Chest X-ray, PA view. Patient: 28 years old, sex M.
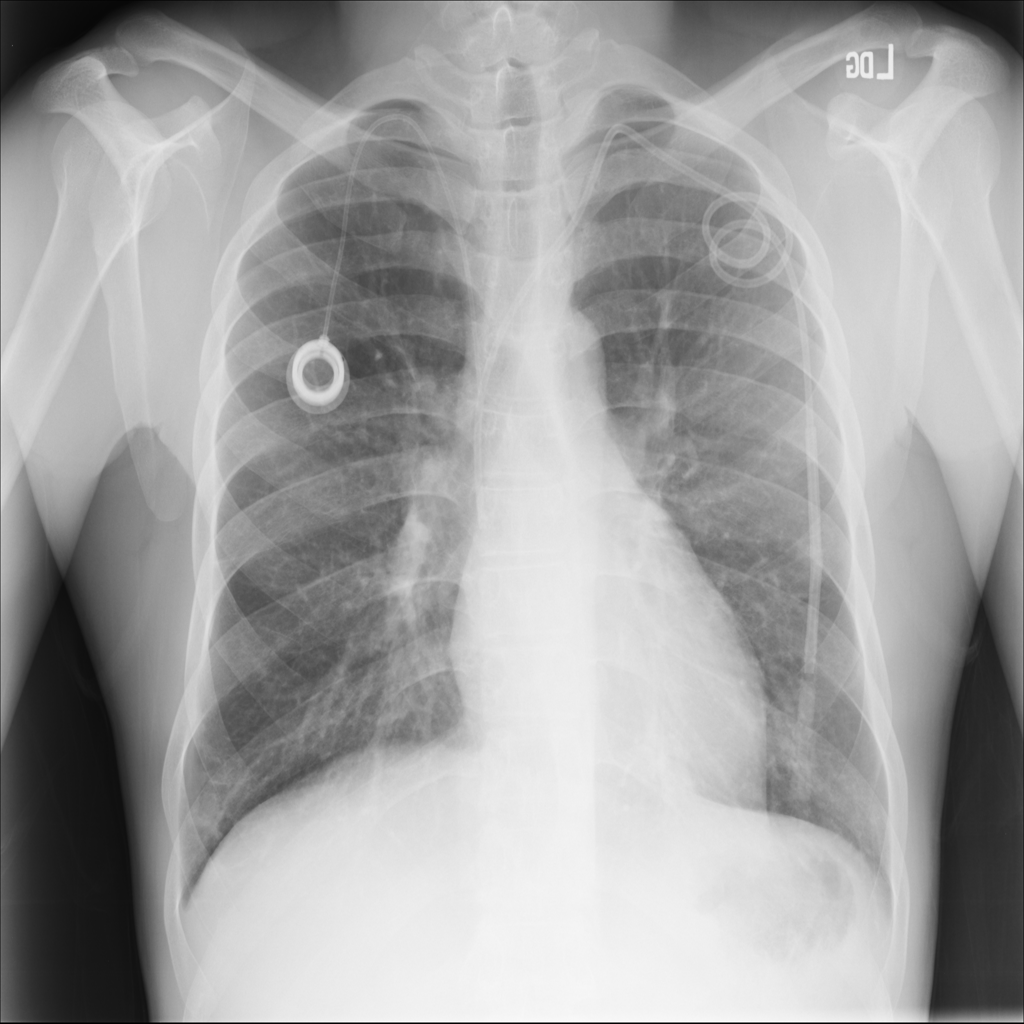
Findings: Atelectasis